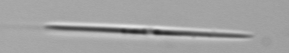
Label: pennate_Pseudo-nitzschia